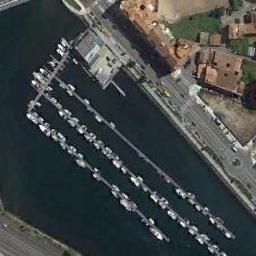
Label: harbor